Question: I want to make measuring tape look like the image below:

Here the link to product on image: <URL>, they use Webgl too, but not Three.js
So, How to make measuring tape for 3d model in Three.js?
Thanks.
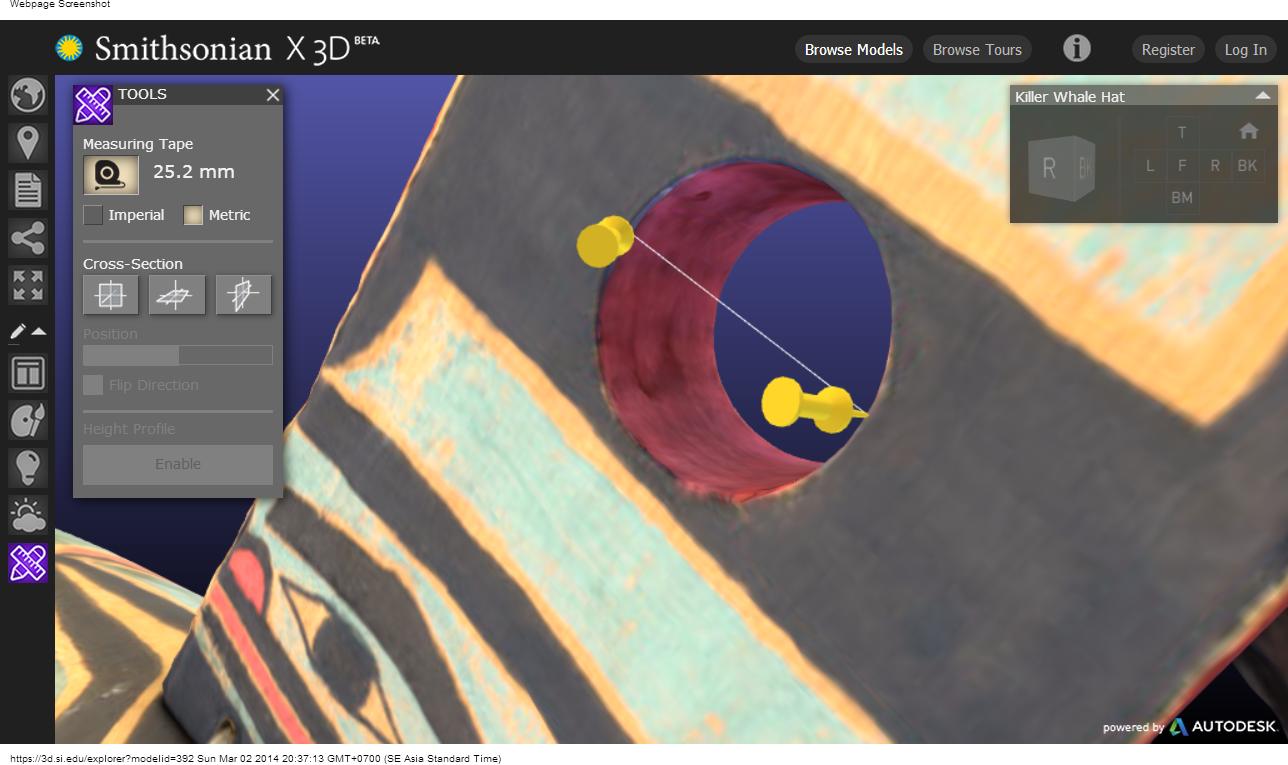
Answer: By using <URL> as reference you should be able to figure out where in the geometry you're clicking.
Having those points then is just a matter of doing this:
'''
var distance = point1.distanceTo( point2 );
'''